Question: I have a relationship , the borrow is the join table.
The tables are given (can not be changed):
- -
book(book_id) - borrow(book_id,used_id) - user(user_id)
'''
used jpa annotations:
User:
@OneToMany(targetEntity=BorrowEntity.class, mappedBy="user")
@JoinColumn(name="USER_ID", referencedColumnName="USER_ID")
private List<BorrowEntity>borrowings;
Book:
@OneToMany(targetEntity=BorrowEntity.class, mappedBy="book")
@JoinColumn(name="BOOK_ID", referencedColumnName="BOOK_ID")
private List<BorrowEntity>borrowings;
'''
'user_USER_ID' and 'book_BOOK_ID'
Take a look at the picture which tells more:

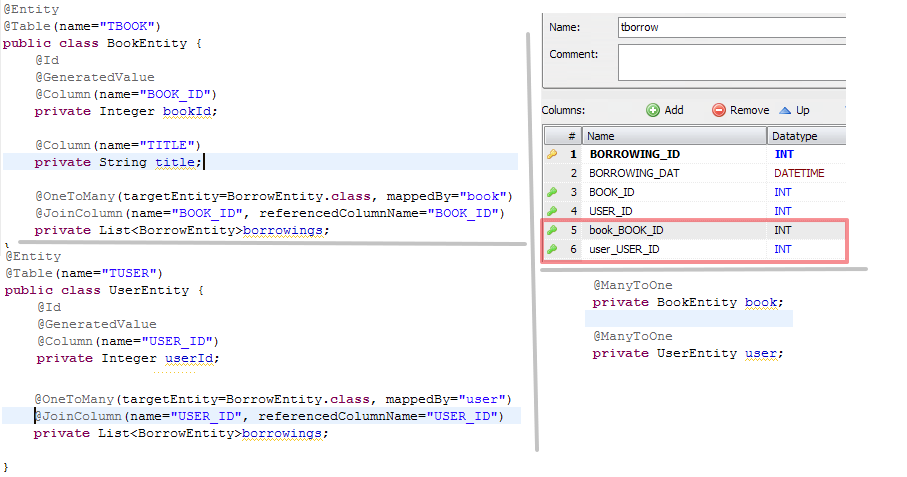
Answer: First of all, since the borrow table is a pure join table, you don't need to map it at all. All you need is a ManyToMany association using this borrow table as JoinTable.
'''
@ManyToMany
@JoinTable(name = "borrow",
joinColumns = @JoinColumn(name = "USER_ID"),
inverseJoinColumns = @JoinColumn(name = "BOOK_ID"))
private List<Book> borrowedBooks;
...
@ManyToMany(mappedBy = "borrowedBooks")
private List<User> borrowingUsers;
'''
If you really want to map the join table as an entity, then it should contain two ManyToOne associations (one for each foreign key). So the following is wrong:
'''
@OneToMany(targetEntity=BorrowEntity.class, mappedBy="user")
@JoinColumn(name="USER_ID", referencedColumnName="USER_ID")
private List<BorrowEntity>borrowings;
'''
Indeed, 'mappedBy' means: this association is the inverse side of the bidirectional OneToMany/ManyToOne association, which is already mapped by the field 'user' in the 'BorrowEntity' entity. Please see the annotations on this field to know how to map the association.
So the '@JoinColumn' doesn't make sense. It's in contradiction with 'mappedBy'. You just need the following:
'''
@OneToMany(mappedBy="user")
private List<BorrowEntity>borrowings;
'''
The targetEntity is also superfluous, since it's a 'List<BorrowEntity>': JPA can infer the target entity from the generic type of the list.